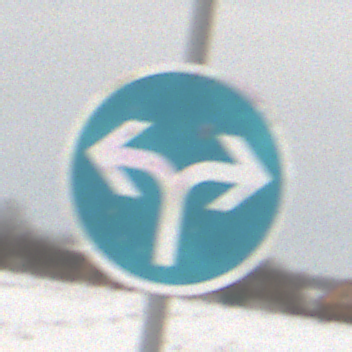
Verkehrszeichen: VorgeschriebeneFahrtrichtungRechtsOderLinks
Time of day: MorningAfternoon
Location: Outdoor (Nature)
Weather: Overcast
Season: Winter
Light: Natural